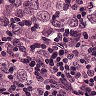
Metastatic tissue present: yes